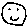
Label: smiley face